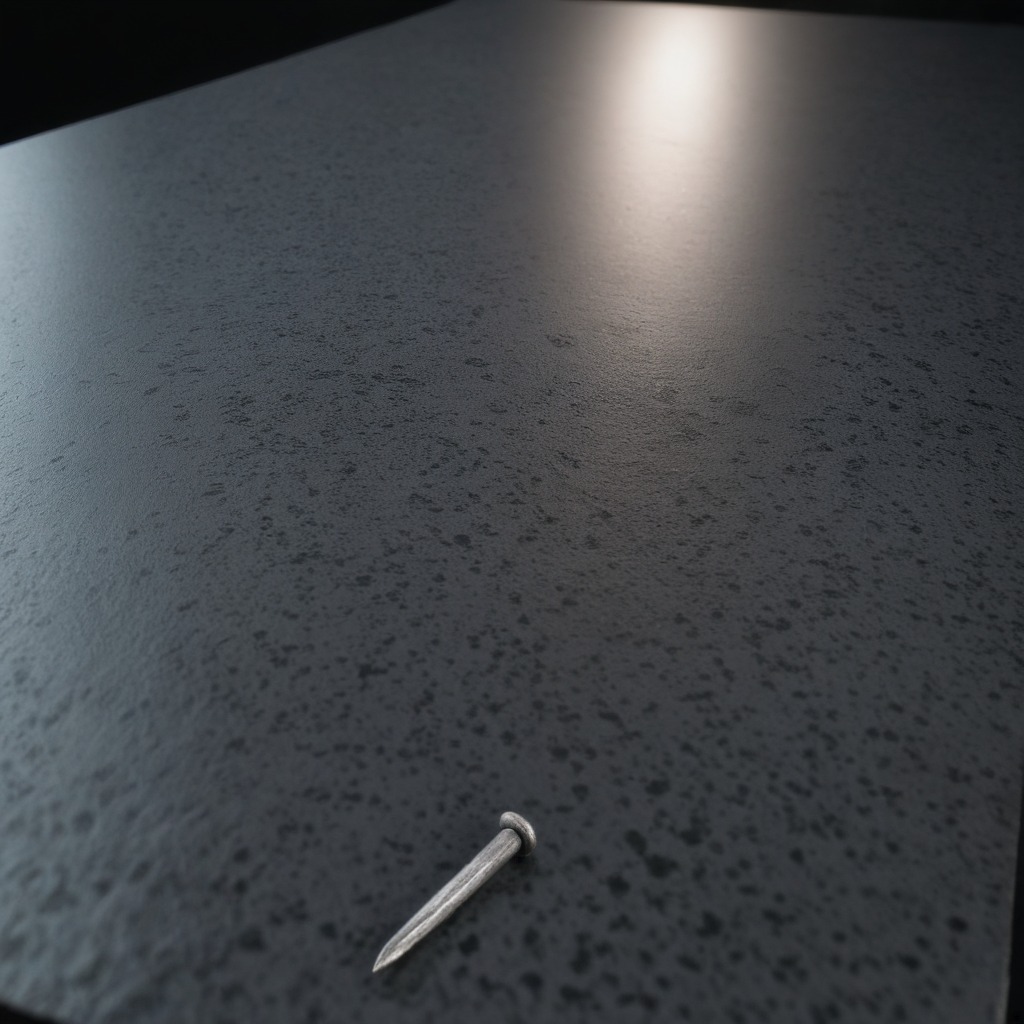
A nail is lying on the granite table.